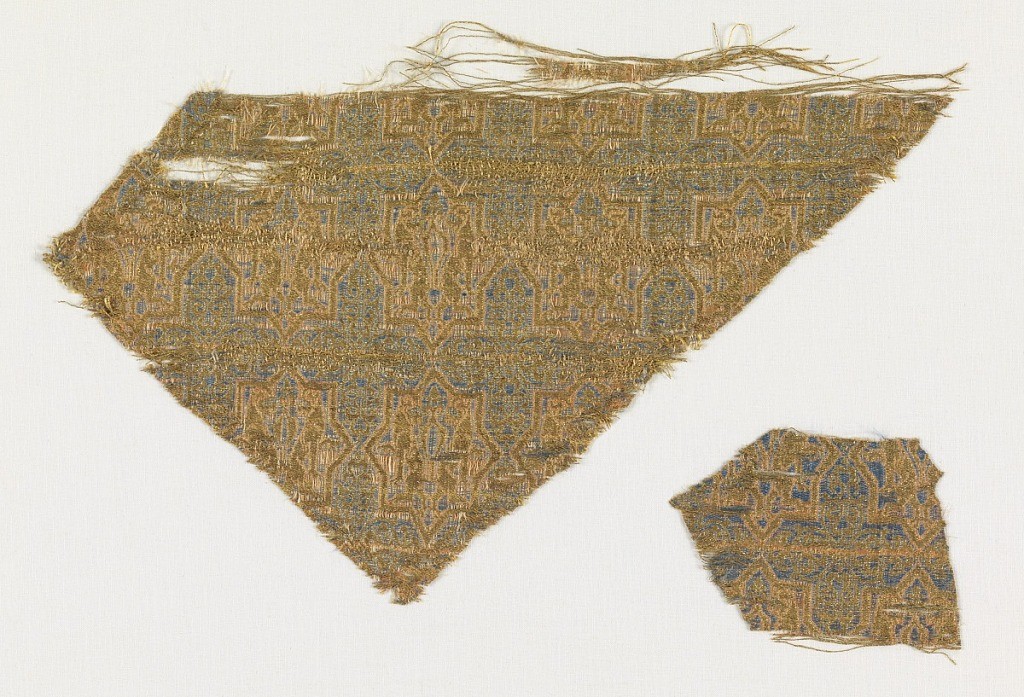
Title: Fragments
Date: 13th century
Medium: silk; gilded goldbeaters' skin wound around a silk core Technique: taqueté
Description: Eight-pointed stars enclosing rampant addorsed lions, heads turned toward each other; the pointed-armed crosses forming the interstices are filled with symmetrical foliate arabesques. The pattern appears slightly raised in gold on blue and pink ground. Fragment from a set of vestments from the Cathedral of Lérida, Spain.